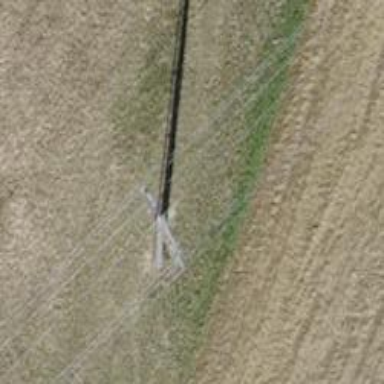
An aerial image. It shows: Power line in the image.